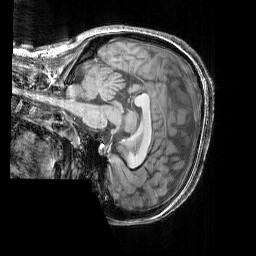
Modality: T1w
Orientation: sagittal
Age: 20
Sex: female
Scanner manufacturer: siemens
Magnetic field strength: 3 T
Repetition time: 1.9 s
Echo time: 0.00444 s